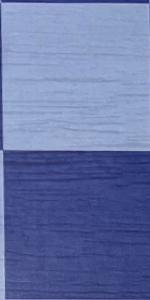
Label: Empty